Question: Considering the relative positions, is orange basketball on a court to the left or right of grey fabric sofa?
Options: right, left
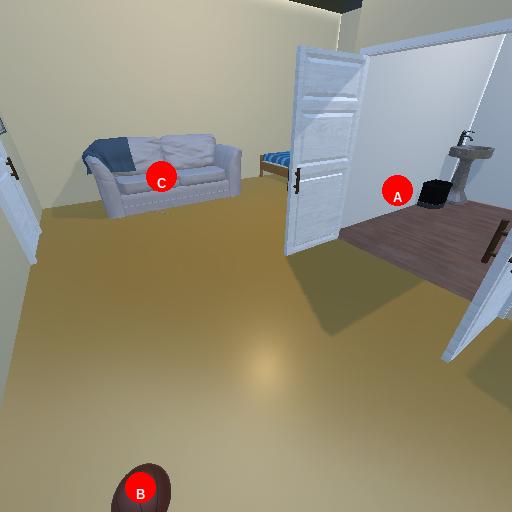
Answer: right